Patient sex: M
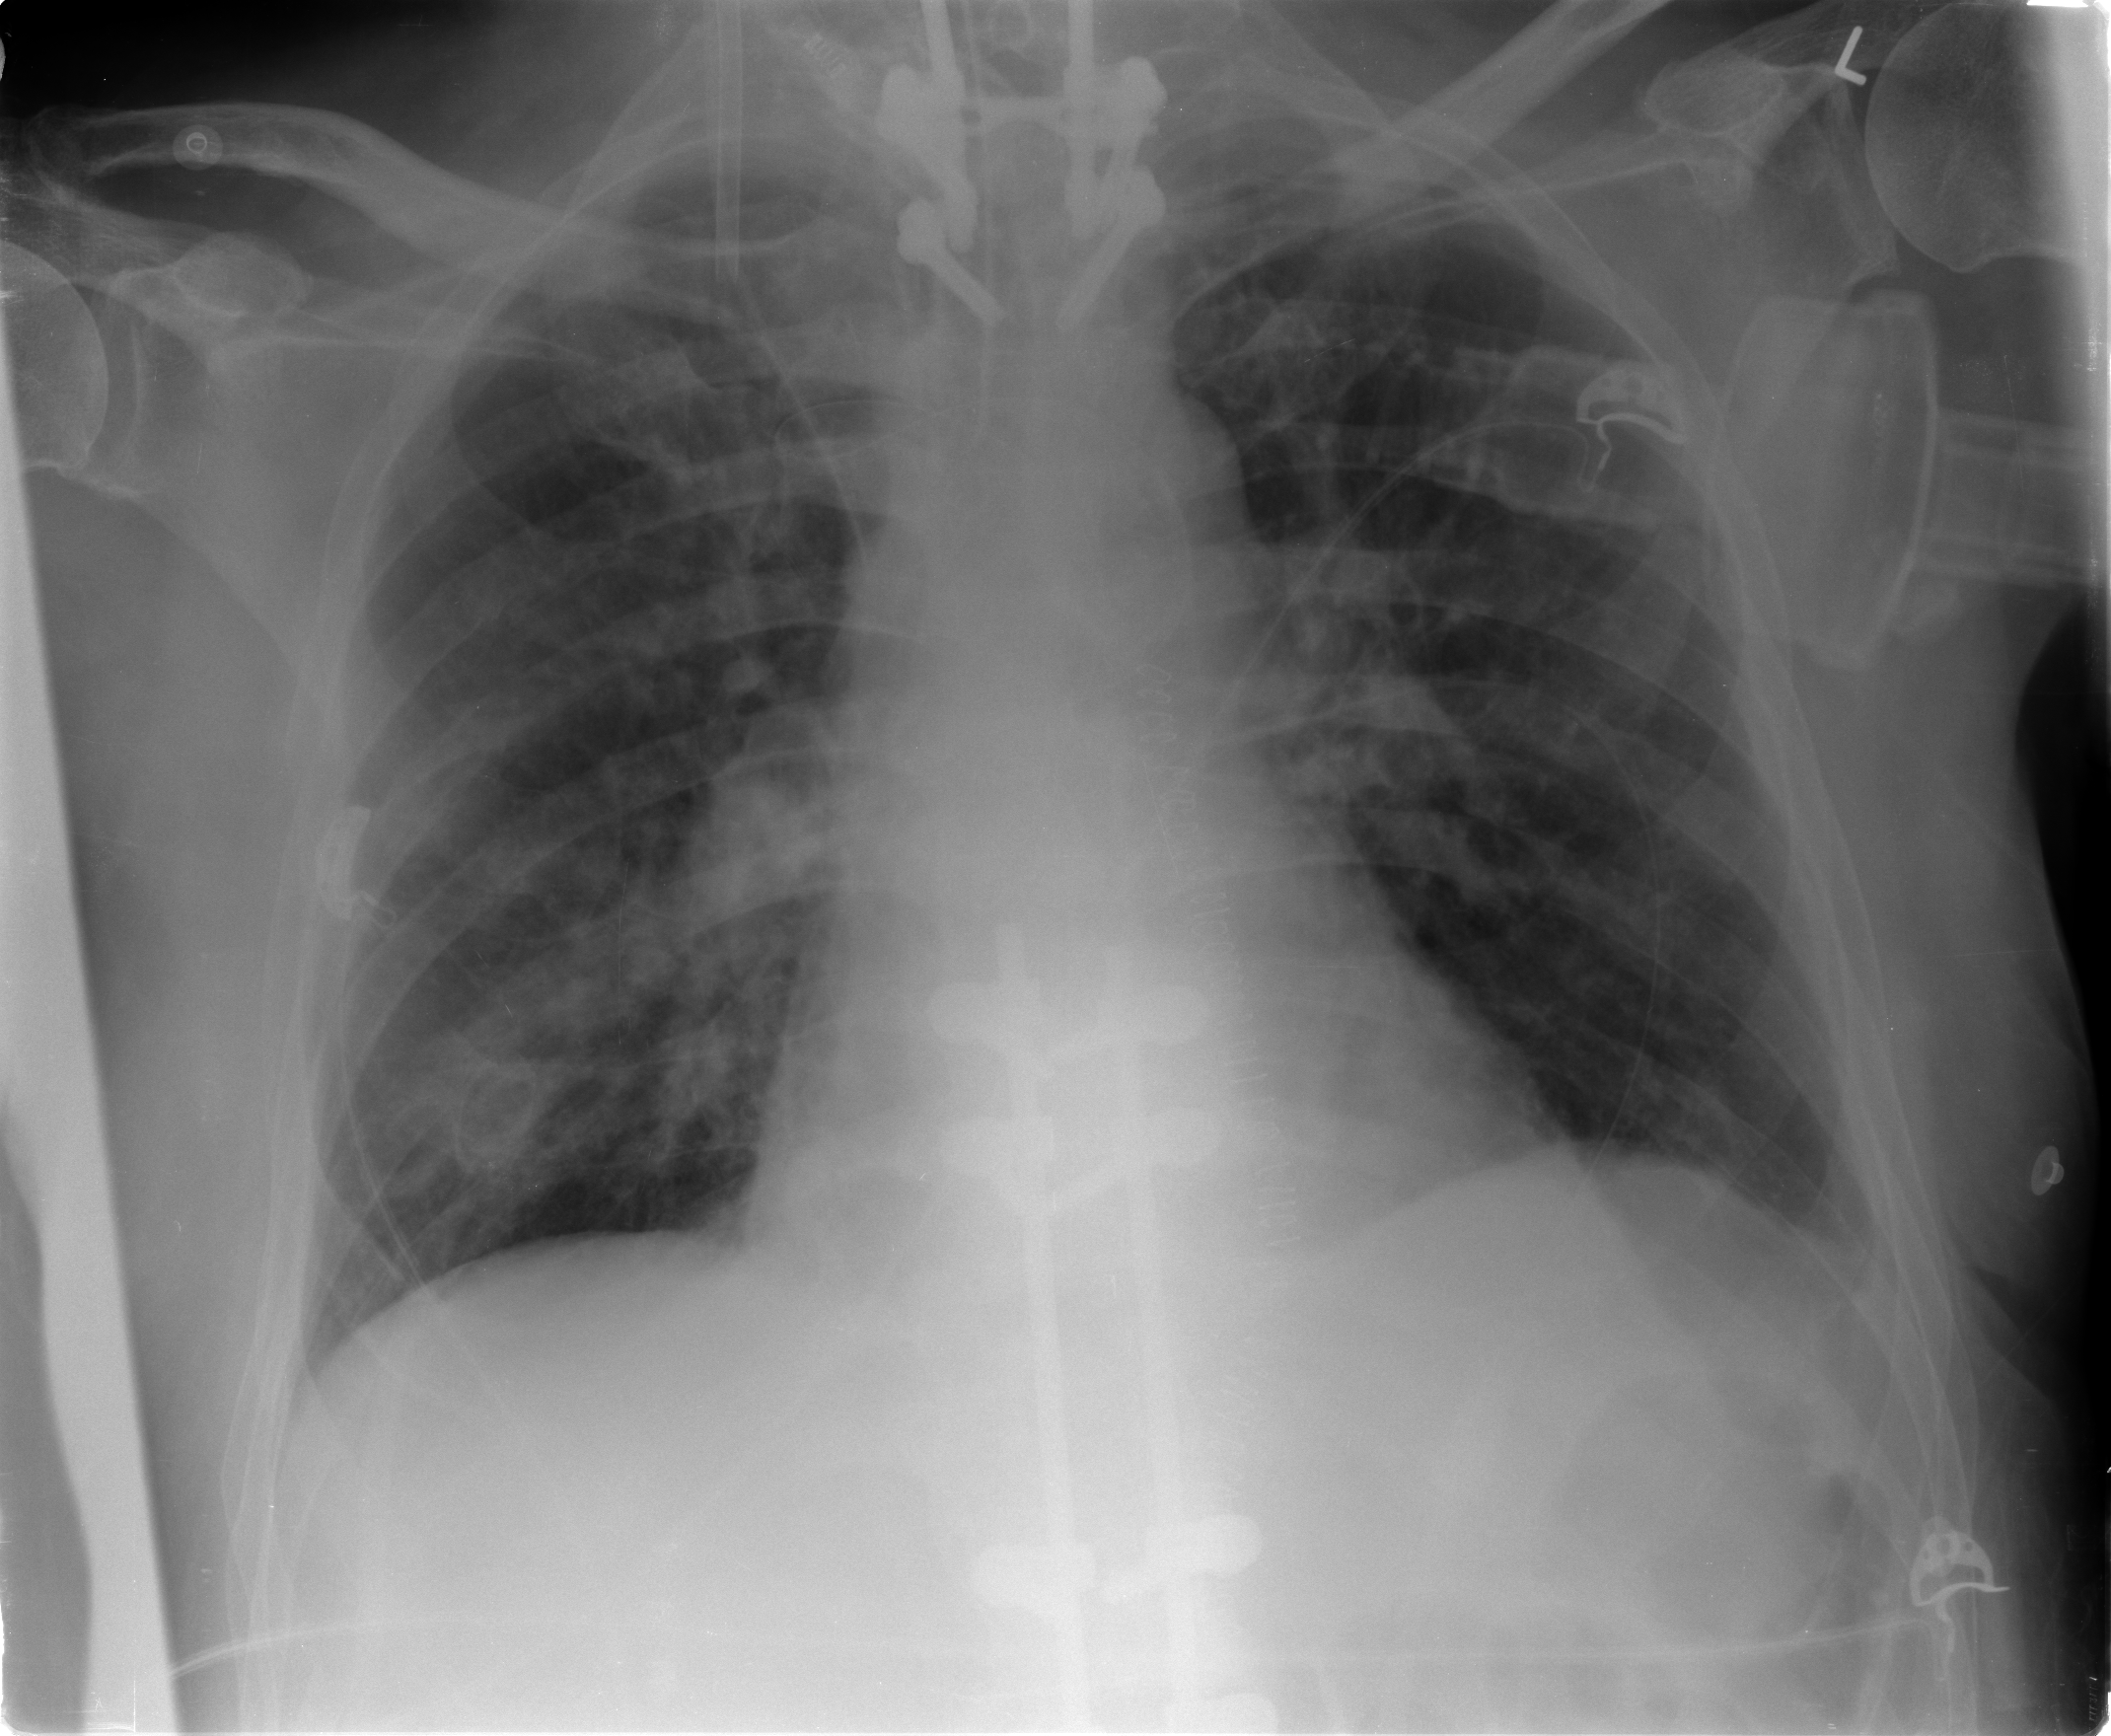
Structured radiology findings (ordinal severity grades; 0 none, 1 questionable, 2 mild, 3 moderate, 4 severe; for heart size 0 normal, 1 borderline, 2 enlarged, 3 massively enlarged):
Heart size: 0
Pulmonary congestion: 2
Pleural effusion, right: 0
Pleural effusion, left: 0
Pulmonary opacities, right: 2
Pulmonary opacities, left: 1
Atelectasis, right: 2
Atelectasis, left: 1